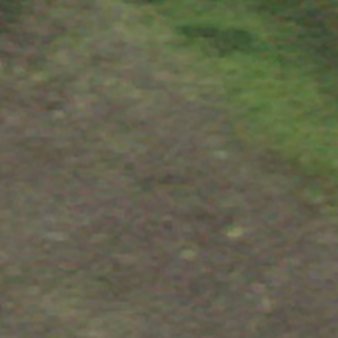
Label: other